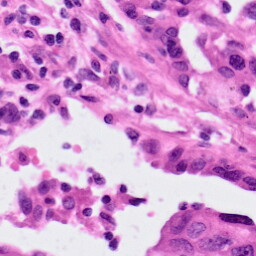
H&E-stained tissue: Lung